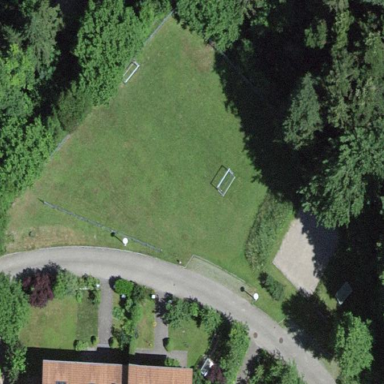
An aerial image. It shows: Playground area for leisure land.